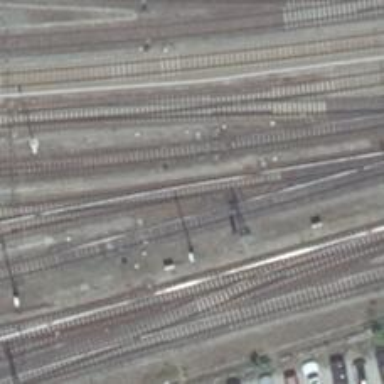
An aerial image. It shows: Siding railway line with electrified contact line for the trains.